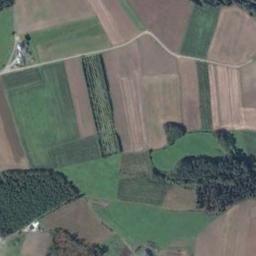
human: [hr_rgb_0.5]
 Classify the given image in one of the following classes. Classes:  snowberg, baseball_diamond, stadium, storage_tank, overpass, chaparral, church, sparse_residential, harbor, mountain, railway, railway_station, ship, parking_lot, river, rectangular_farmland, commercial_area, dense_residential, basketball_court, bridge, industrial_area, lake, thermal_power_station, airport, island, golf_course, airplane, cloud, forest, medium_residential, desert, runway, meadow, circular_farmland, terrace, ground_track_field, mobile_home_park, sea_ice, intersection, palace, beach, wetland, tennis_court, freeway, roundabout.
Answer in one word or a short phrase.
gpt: rectangular_farmland